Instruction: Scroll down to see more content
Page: traveler
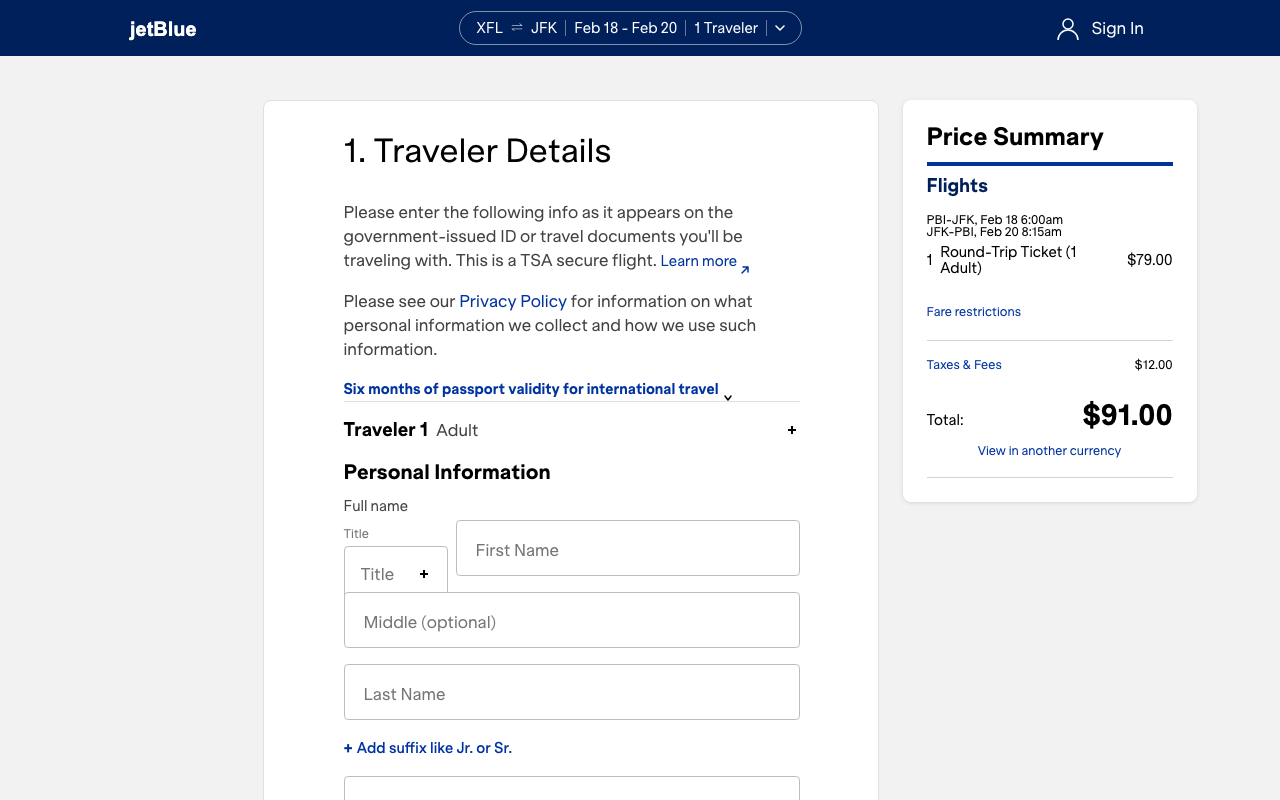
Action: scroll